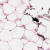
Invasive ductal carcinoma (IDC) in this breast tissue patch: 0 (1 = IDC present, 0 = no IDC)